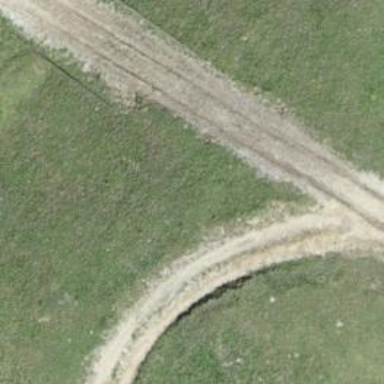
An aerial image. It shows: Track with grade 2 tracktype.